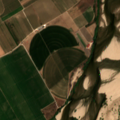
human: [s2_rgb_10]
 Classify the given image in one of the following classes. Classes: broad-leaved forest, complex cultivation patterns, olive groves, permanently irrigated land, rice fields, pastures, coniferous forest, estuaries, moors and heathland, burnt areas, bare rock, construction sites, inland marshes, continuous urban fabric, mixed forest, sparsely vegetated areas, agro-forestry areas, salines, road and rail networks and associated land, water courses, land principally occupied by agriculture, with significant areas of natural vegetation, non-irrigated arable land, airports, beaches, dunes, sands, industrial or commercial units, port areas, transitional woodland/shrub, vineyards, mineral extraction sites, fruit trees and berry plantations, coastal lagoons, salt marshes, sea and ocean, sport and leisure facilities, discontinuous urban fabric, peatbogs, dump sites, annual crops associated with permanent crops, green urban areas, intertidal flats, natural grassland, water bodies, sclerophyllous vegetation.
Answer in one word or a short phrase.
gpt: permanently irrigated land, vineyards, beaches, dunes, sands, water courses